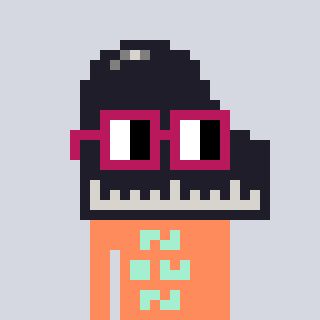
a pixel art character with square dark red glasses, a piano-shaped head and a peachy-colored body on a cool background